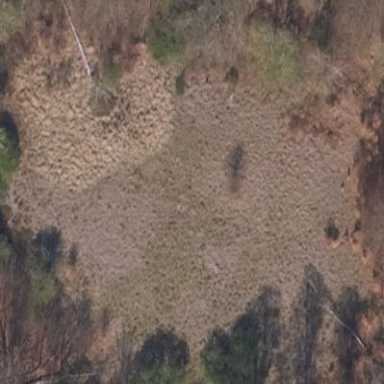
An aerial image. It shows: Beautiful meadow.